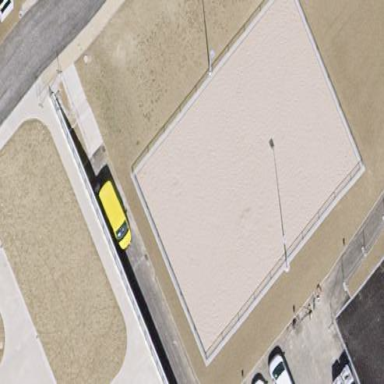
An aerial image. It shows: Sandy pitch for beach volleyball.